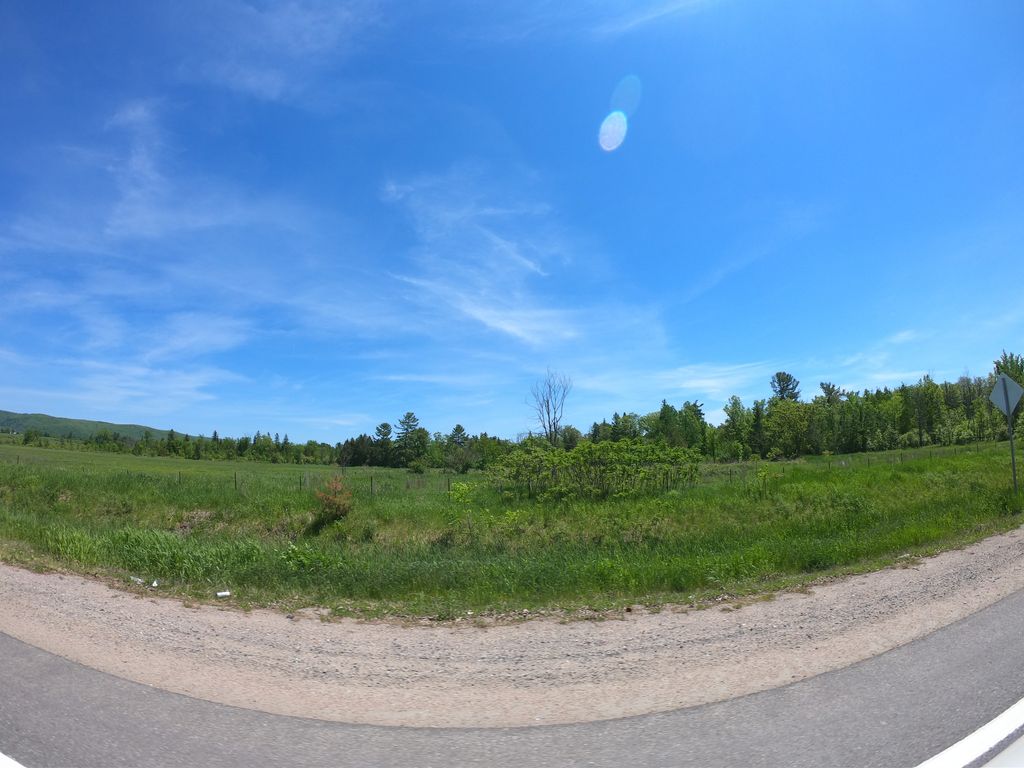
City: ottawa-gatineau